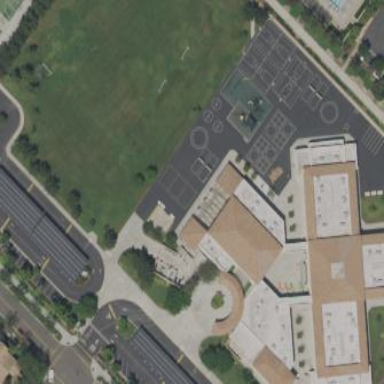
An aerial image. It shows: School.